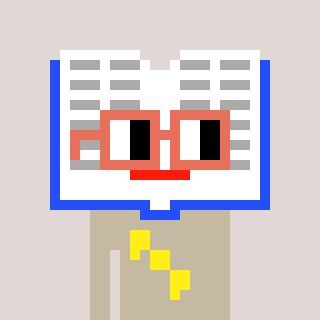
a pixel art character with square orange glasses, a dictionary-shaped head and a bege-colored body on a warm background